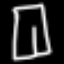
Label: pants